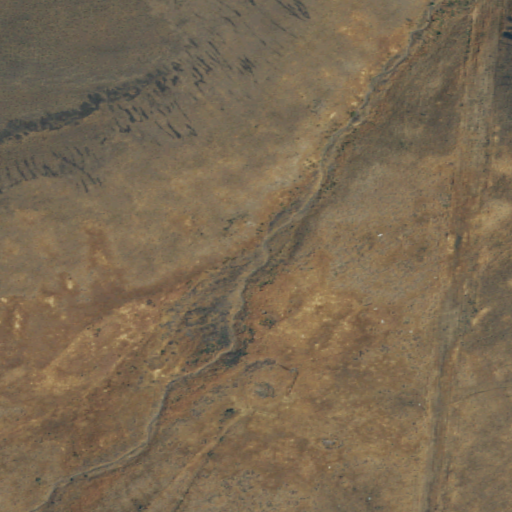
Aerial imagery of valley in Washington named Firewater Canyon containing grassland, shrub, and open development